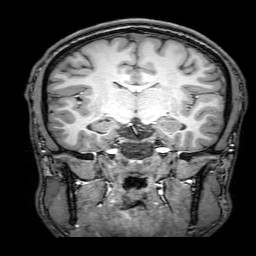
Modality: T1w
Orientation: sagittal
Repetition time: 0.00828 s
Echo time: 0.00388 s